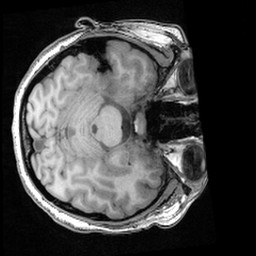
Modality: T1w
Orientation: axial
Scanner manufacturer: ge
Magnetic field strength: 3 T
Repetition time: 0.008368 s
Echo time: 0.00326 s